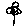
Label: flower